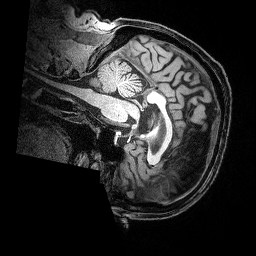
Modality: T1w
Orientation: sagittal
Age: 68
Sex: male
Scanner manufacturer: siemens
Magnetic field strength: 3 T
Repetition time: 2.5 s
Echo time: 0.00369 s